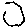
Label: hexagon